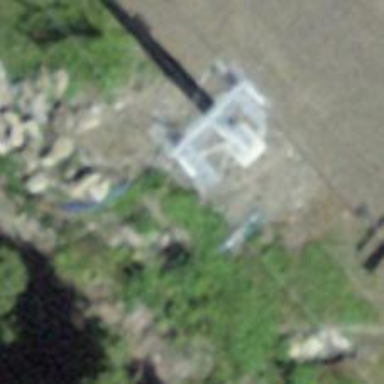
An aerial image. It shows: Pylon for aerialway.